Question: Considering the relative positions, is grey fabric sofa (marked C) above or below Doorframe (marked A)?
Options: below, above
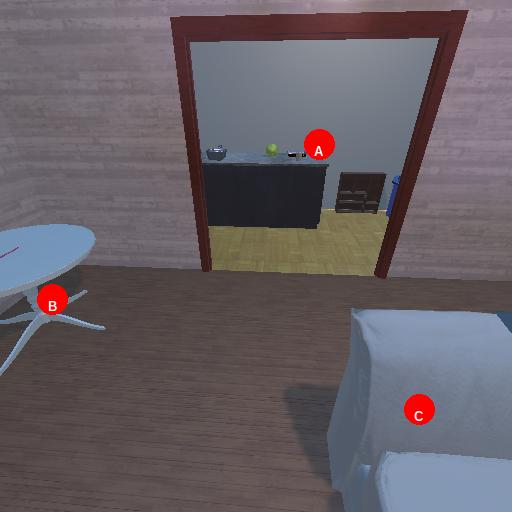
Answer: below